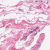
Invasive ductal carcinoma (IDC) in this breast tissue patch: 0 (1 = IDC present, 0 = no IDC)